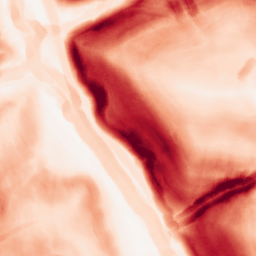
Category: morphological
Decomposition family: morphological_gradient
Decomposition parameters: size: 7
shape: disk
Upsampling method: lanczos
Upsampling parameters: scale: 2
Upsampling scale: 2